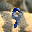
Label: 9